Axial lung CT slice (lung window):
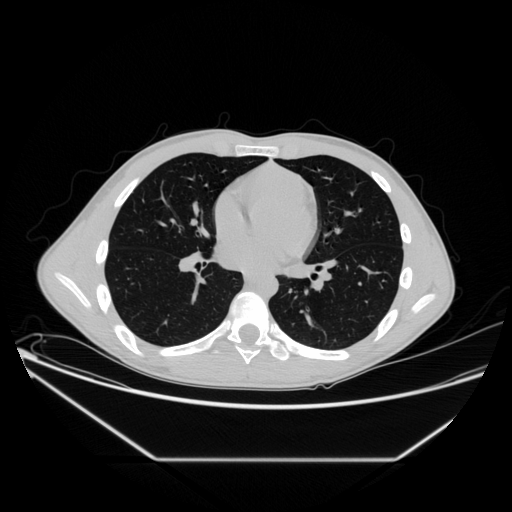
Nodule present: no